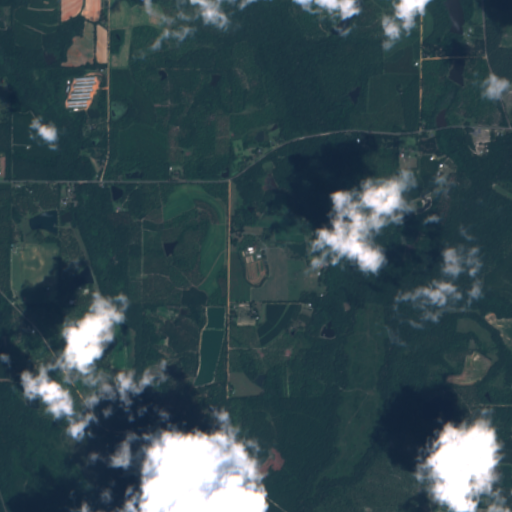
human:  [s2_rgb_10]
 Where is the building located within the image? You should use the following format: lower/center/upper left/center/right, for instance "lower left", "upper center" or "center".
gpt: The building is located in the upper left of the image.
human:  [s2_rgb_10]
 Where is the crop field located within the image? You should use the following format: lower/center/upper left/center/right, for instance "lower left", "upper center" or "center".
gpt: There is no crop field in the image.